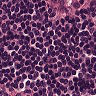
Metastatic tissue present: no